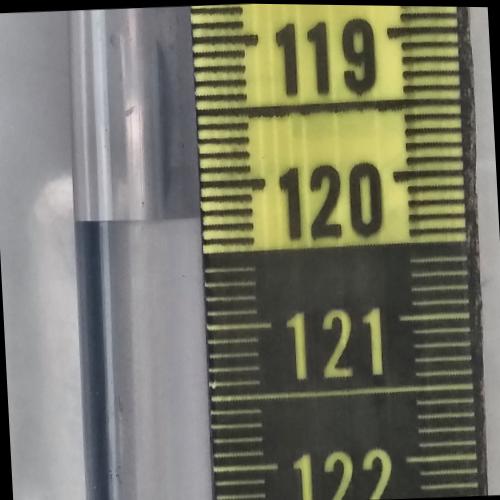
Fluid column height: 120.2 cm